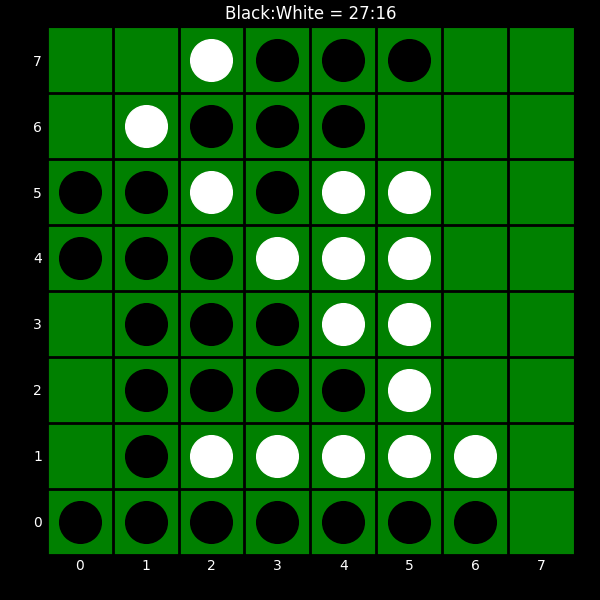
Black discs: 27
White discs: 16